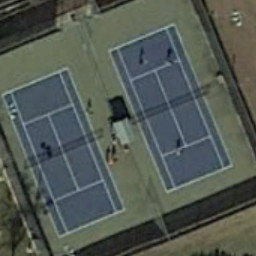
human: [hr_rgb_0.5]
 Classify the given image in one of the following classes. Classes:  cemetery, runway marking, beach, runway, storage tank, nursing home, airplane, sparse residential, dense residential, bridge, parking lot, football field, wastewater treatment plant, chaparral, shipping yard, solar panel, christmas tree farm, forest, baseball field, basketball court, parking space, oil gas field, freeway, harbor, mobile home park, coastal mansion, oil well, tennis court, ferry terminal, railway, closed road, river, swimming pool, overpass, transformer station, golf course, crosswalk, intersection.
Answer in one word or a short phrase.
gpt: tennis court